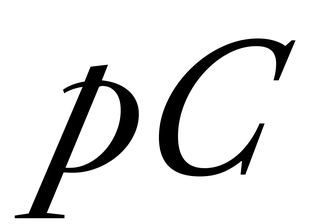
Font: LibreCaslonText-Italic_Italic